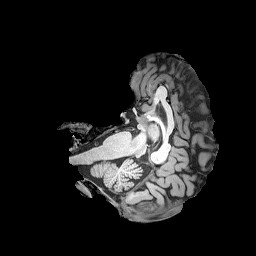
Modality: T1w
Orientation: axial
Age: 64
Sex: male
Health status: healthy